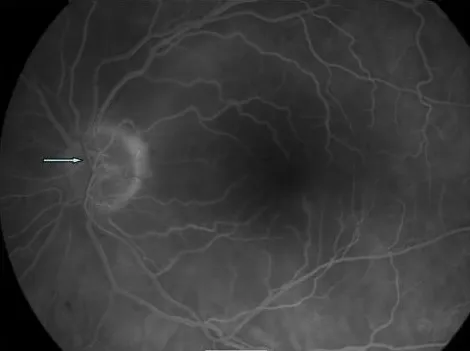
FFA in the late phase of the left eye delayed venous filling (arrow) but no significant leakage or staining.
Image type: ophthalmic_imaging (ophthalmic_angiography)